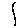
Label: line